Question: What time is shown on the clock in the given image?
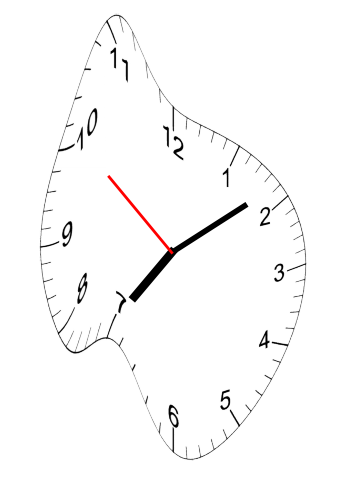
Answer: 07:08:51